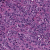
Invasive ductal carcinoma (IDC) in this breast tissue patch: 1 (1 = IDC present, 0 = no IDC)